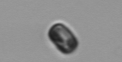
Label: Thalassiosira